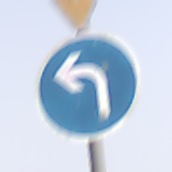
Verkehrszeichen: VorgeschriebeneFahrtrichtungLinks
Zusatzzeichen oben: VorfahrtGewaehren
Umgebung: Outdoor, Nature
Tageszeit: MorningAfternoon
Wetter: PartlyCloudy
Licht: Natural
Jahreszeit: NotSpecified
Kontrast: MediumContrast